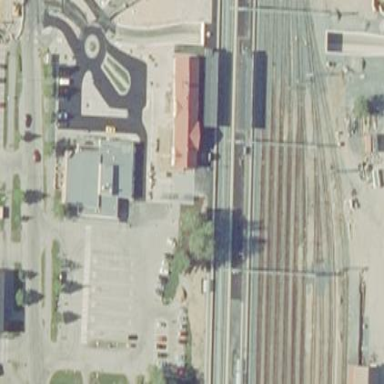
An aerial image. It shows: Bus station that also serves as public transport station.